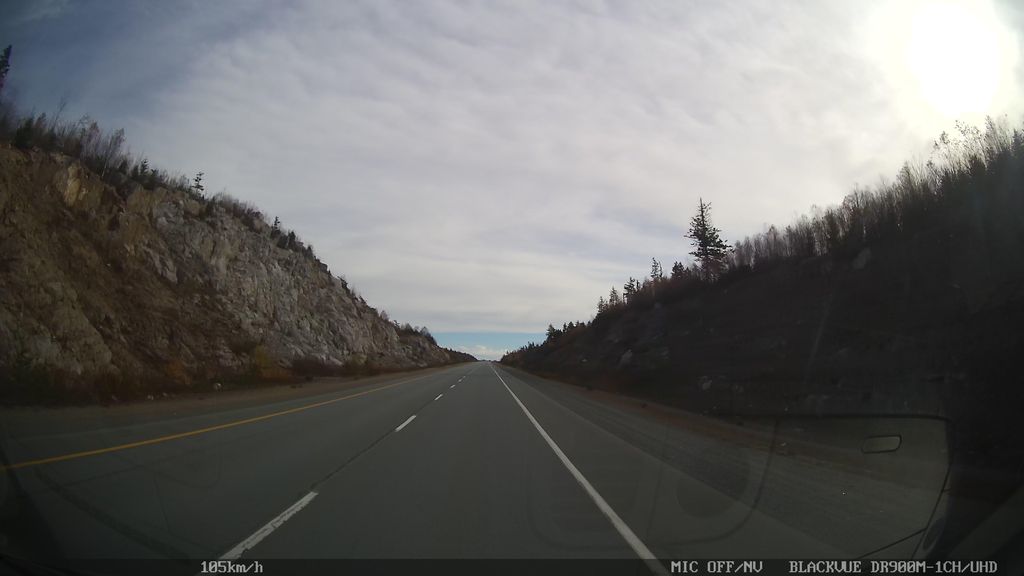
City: halifax